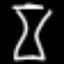
Label: hourglass